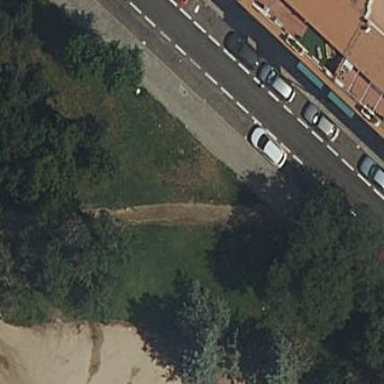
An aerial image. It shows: Garden with kerb border.